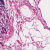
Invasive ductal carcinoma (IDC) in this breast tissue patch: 0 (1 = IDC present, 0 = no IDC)